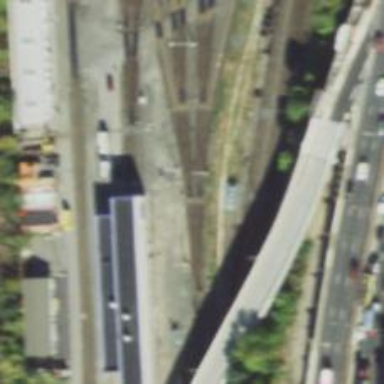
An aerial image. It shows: Electrified railway yard with rails.